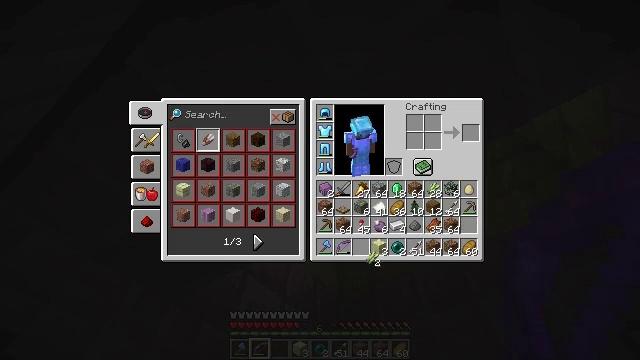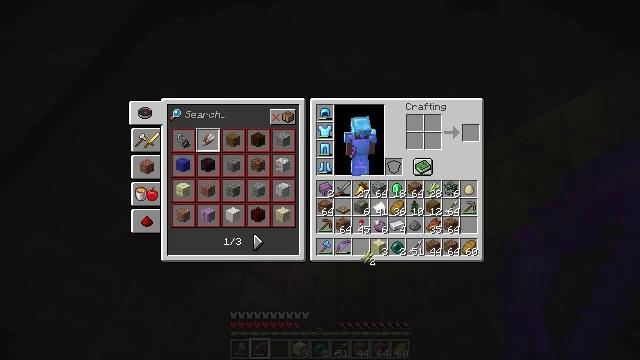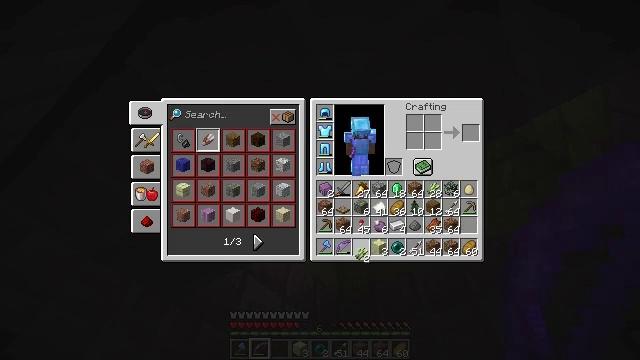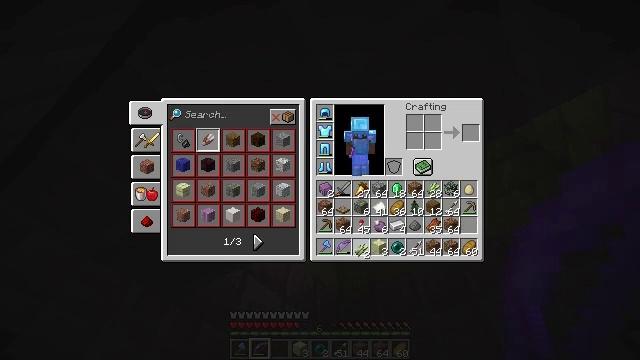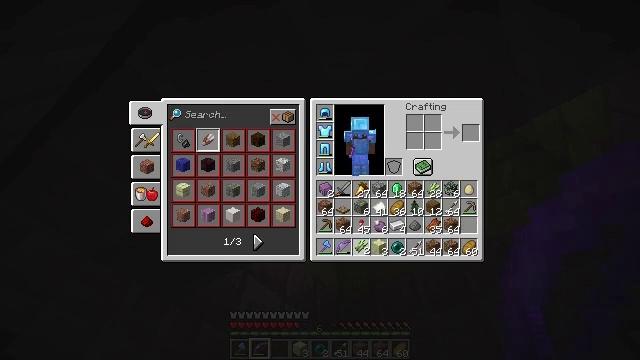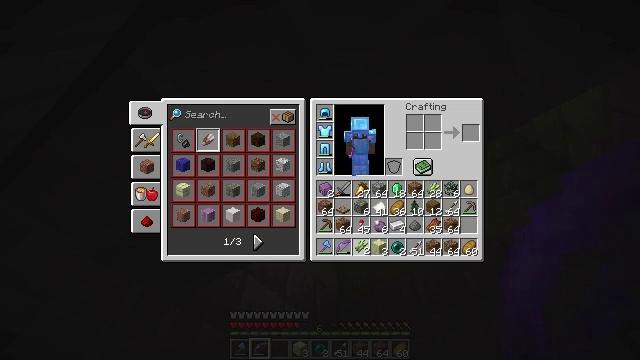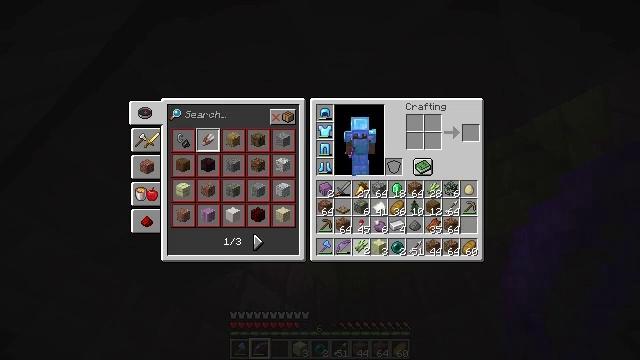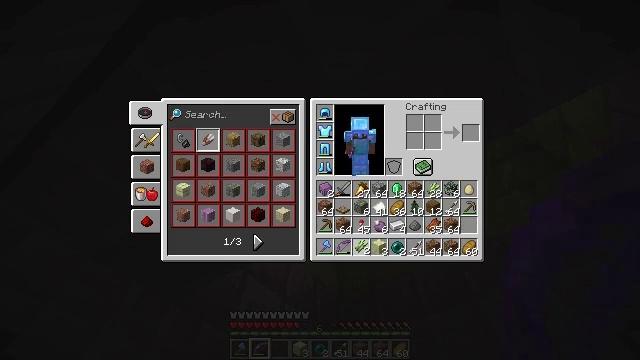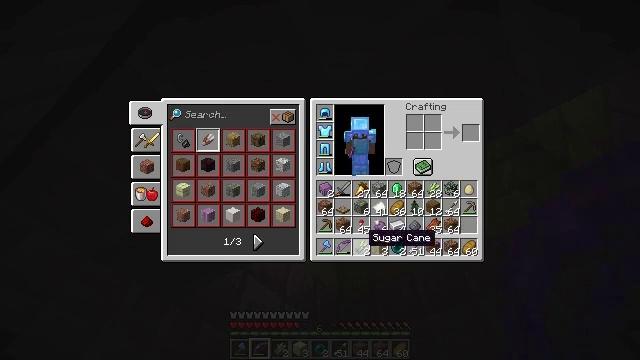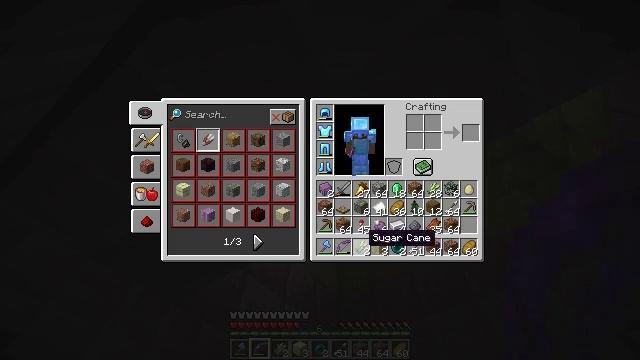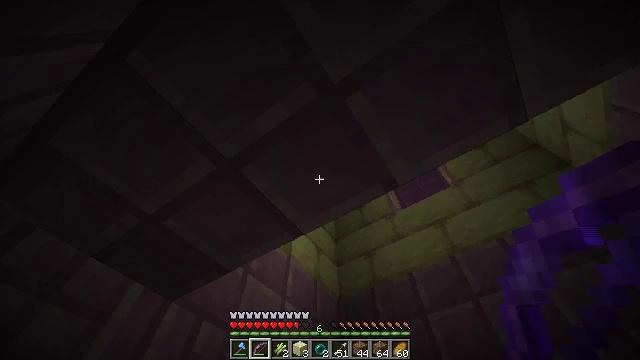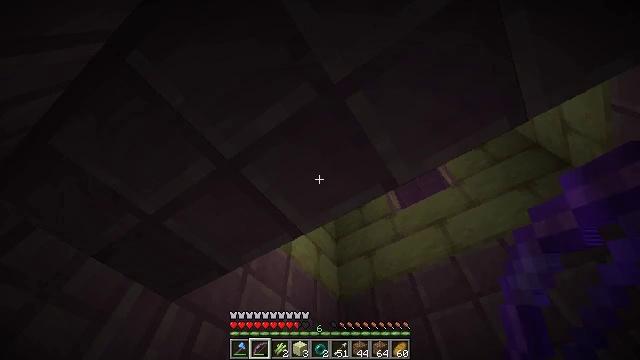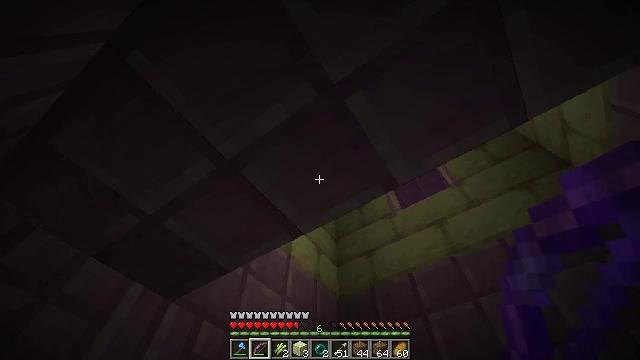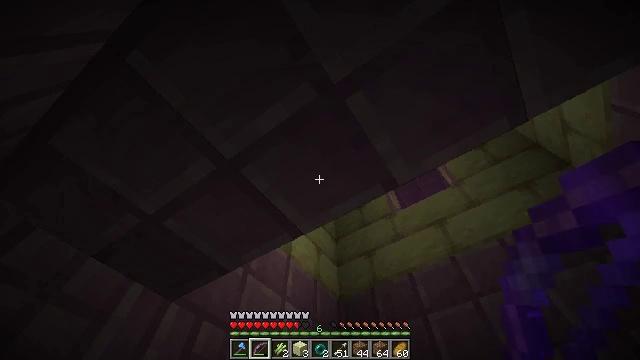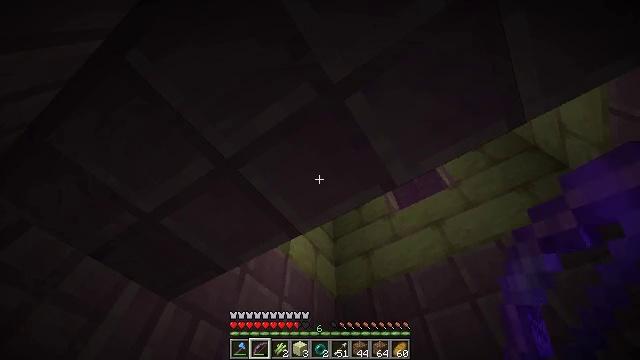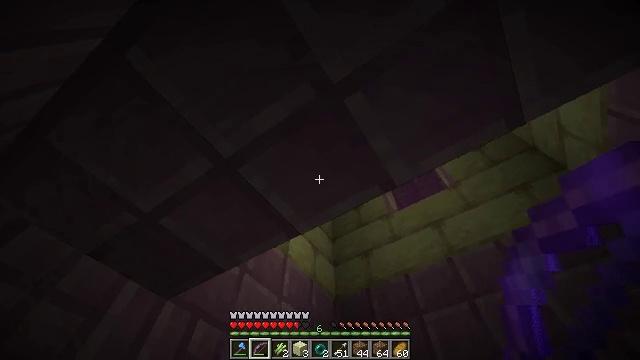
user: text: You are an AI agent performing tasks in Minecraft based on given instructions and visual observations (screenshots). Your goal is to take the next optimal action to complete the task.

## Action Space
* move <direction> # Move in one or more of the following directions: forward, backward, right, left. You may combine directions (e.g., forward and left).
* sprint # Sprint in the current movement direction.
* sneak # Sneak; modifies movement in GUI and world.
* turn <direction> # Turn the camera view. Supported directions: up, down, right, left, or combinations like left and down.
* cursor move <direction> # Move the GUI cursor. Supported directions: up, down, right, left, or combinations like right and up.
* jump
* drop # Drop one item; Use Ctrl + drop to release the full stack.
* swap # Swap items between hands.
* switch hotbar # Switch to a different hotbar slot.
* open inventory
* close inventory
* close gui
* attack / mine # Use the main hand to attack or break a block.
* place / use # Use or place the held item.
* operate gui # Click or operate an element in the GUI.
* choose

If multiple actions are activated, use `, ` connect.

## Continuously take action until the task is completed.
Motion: motion action
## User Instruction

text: Break the purpur slab from a structure.
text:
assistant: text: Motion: no_op
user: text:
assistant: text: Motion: no_op
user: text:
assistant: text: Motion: no_op
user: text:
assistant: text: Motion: no_op
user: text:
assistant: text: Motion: operate gui
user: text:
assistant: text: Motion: operate gui
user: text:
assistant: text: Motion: operate gui
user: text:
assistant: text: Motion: no_op
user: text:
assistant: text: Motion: no_op
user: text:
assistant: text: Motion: close inventory
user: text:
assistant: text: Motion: close inventory
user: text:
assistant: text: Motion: close inventory
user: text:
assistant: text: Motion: no_op
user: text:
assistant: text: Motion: no_op
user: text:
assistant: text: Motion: no_op
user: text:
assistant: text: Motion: turn right
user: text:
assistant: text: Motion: turn right and down
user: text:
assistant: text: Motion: turn right and down
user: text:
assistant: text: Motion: no_op
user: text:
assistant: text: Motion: no_op
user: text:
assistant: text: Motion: turn up, open inventory
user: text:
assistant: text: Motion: open inventory
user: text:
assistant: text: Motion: cursor move right and down, open inventory
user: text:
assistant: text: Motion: cursor move right and down
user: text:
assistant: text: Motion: no_op
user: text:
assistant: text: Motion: cursor move right
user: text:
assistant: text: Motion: no_op
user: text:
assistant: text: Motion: no_op
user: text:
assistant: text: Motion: no_op
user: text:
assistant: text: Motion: no_op